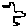
Label: bird